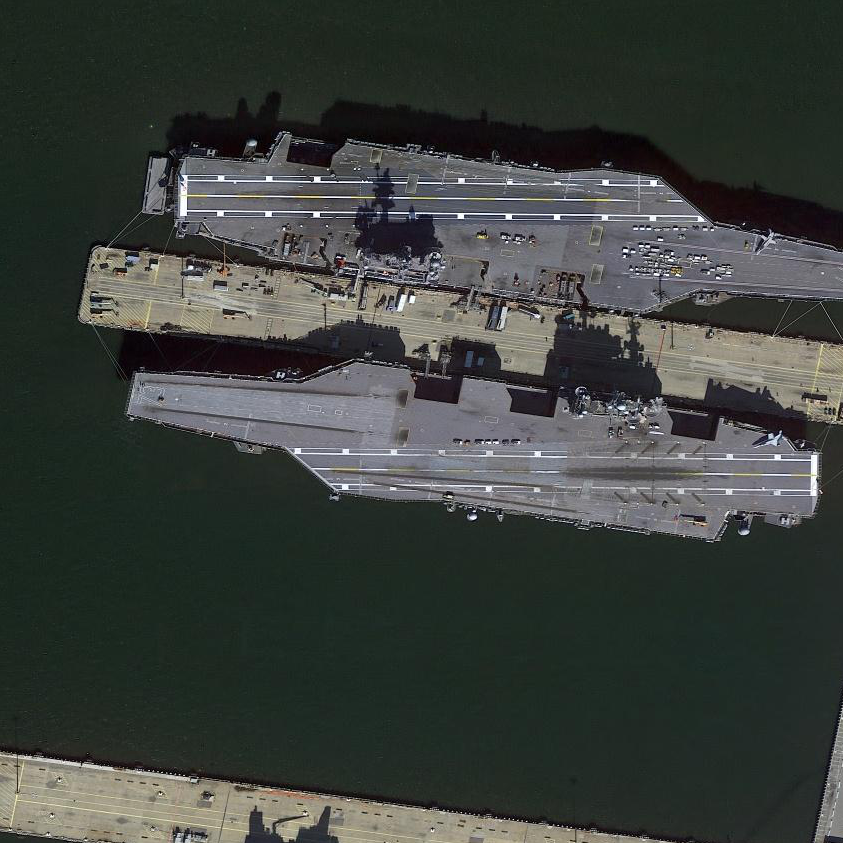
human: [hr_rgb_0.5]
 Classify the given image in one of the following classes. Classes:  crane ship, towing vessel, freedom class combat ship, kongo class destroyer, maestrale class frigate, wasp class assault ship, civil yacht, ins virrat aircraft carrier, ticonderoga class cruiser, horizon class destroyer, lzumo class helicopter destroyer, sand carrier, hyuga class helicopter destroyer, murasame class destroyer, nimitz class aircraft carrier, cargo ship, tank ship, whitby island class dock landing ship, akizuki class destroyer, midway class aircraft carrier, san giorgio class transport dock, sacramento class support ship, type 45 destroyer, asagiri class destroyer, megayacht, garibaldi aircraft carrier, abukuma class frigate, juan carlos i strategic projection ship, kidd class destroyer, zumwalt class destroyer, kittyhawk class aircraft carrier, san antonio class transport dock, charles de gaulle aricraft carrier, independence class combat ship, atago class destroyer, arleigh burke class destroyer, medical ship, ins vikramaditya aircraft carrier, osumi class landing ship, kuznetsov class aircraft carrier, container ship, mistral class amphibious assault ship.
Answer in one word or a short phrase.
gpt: Nimitz class aircraft carrier